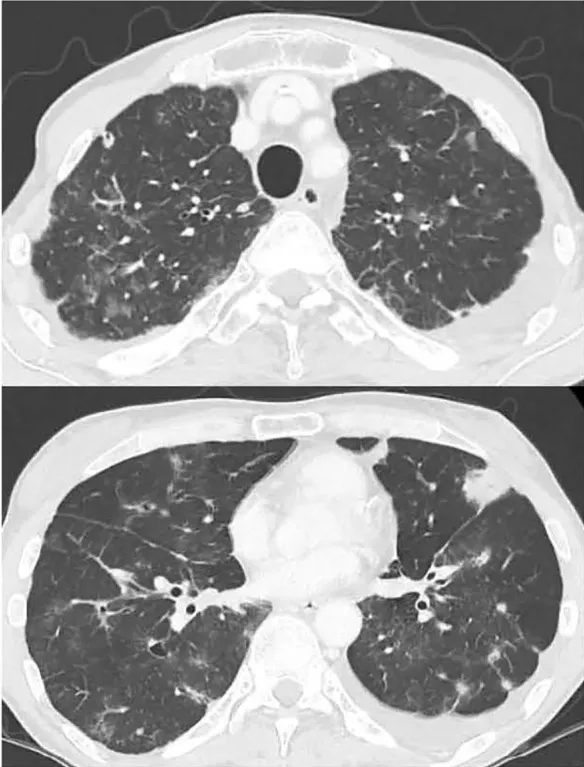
Chest CT showing the bilateral lung interstitial infiltrations.
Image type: radiology (ct)